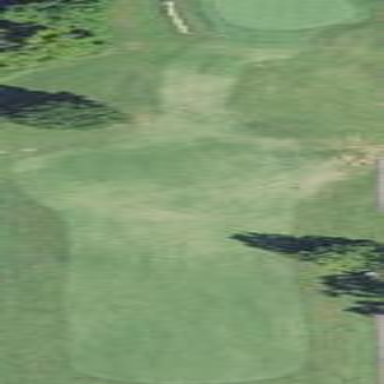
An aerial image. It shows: Golf fairway covered with lush grass.